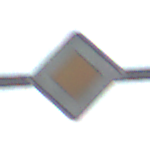
Verkehrszeichen: Vorfahrtsstrasse
Umgebung: Outdoor, Suburban
Tageszeit: MorningAfternoon
Wetter: PartlyCloudy
Licht: Natural
Jahreszeit: NotSpecified
Kontrast: HighContrast